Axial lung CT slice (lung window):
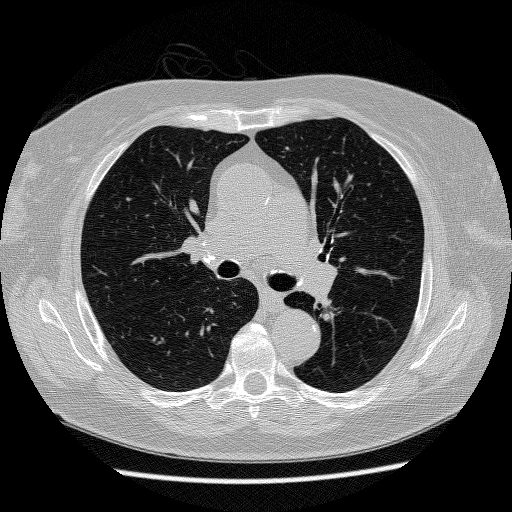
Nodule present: no